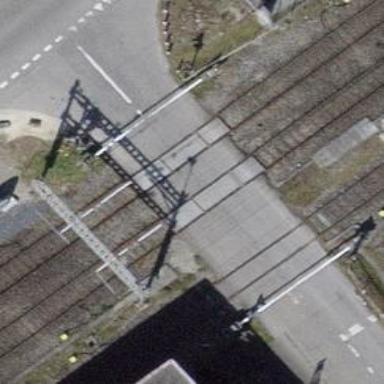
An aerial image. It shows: Crossing for the railway.